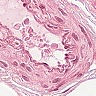
Metastatic tissue present: no